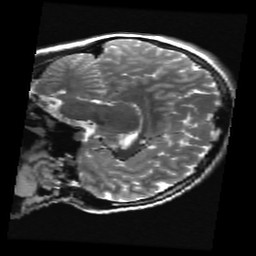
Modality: T2w
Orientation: sagittal
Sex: female
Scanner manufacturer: ge
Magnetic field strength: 3 T
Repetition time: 5 s
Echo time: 0.1012 s